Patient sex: F
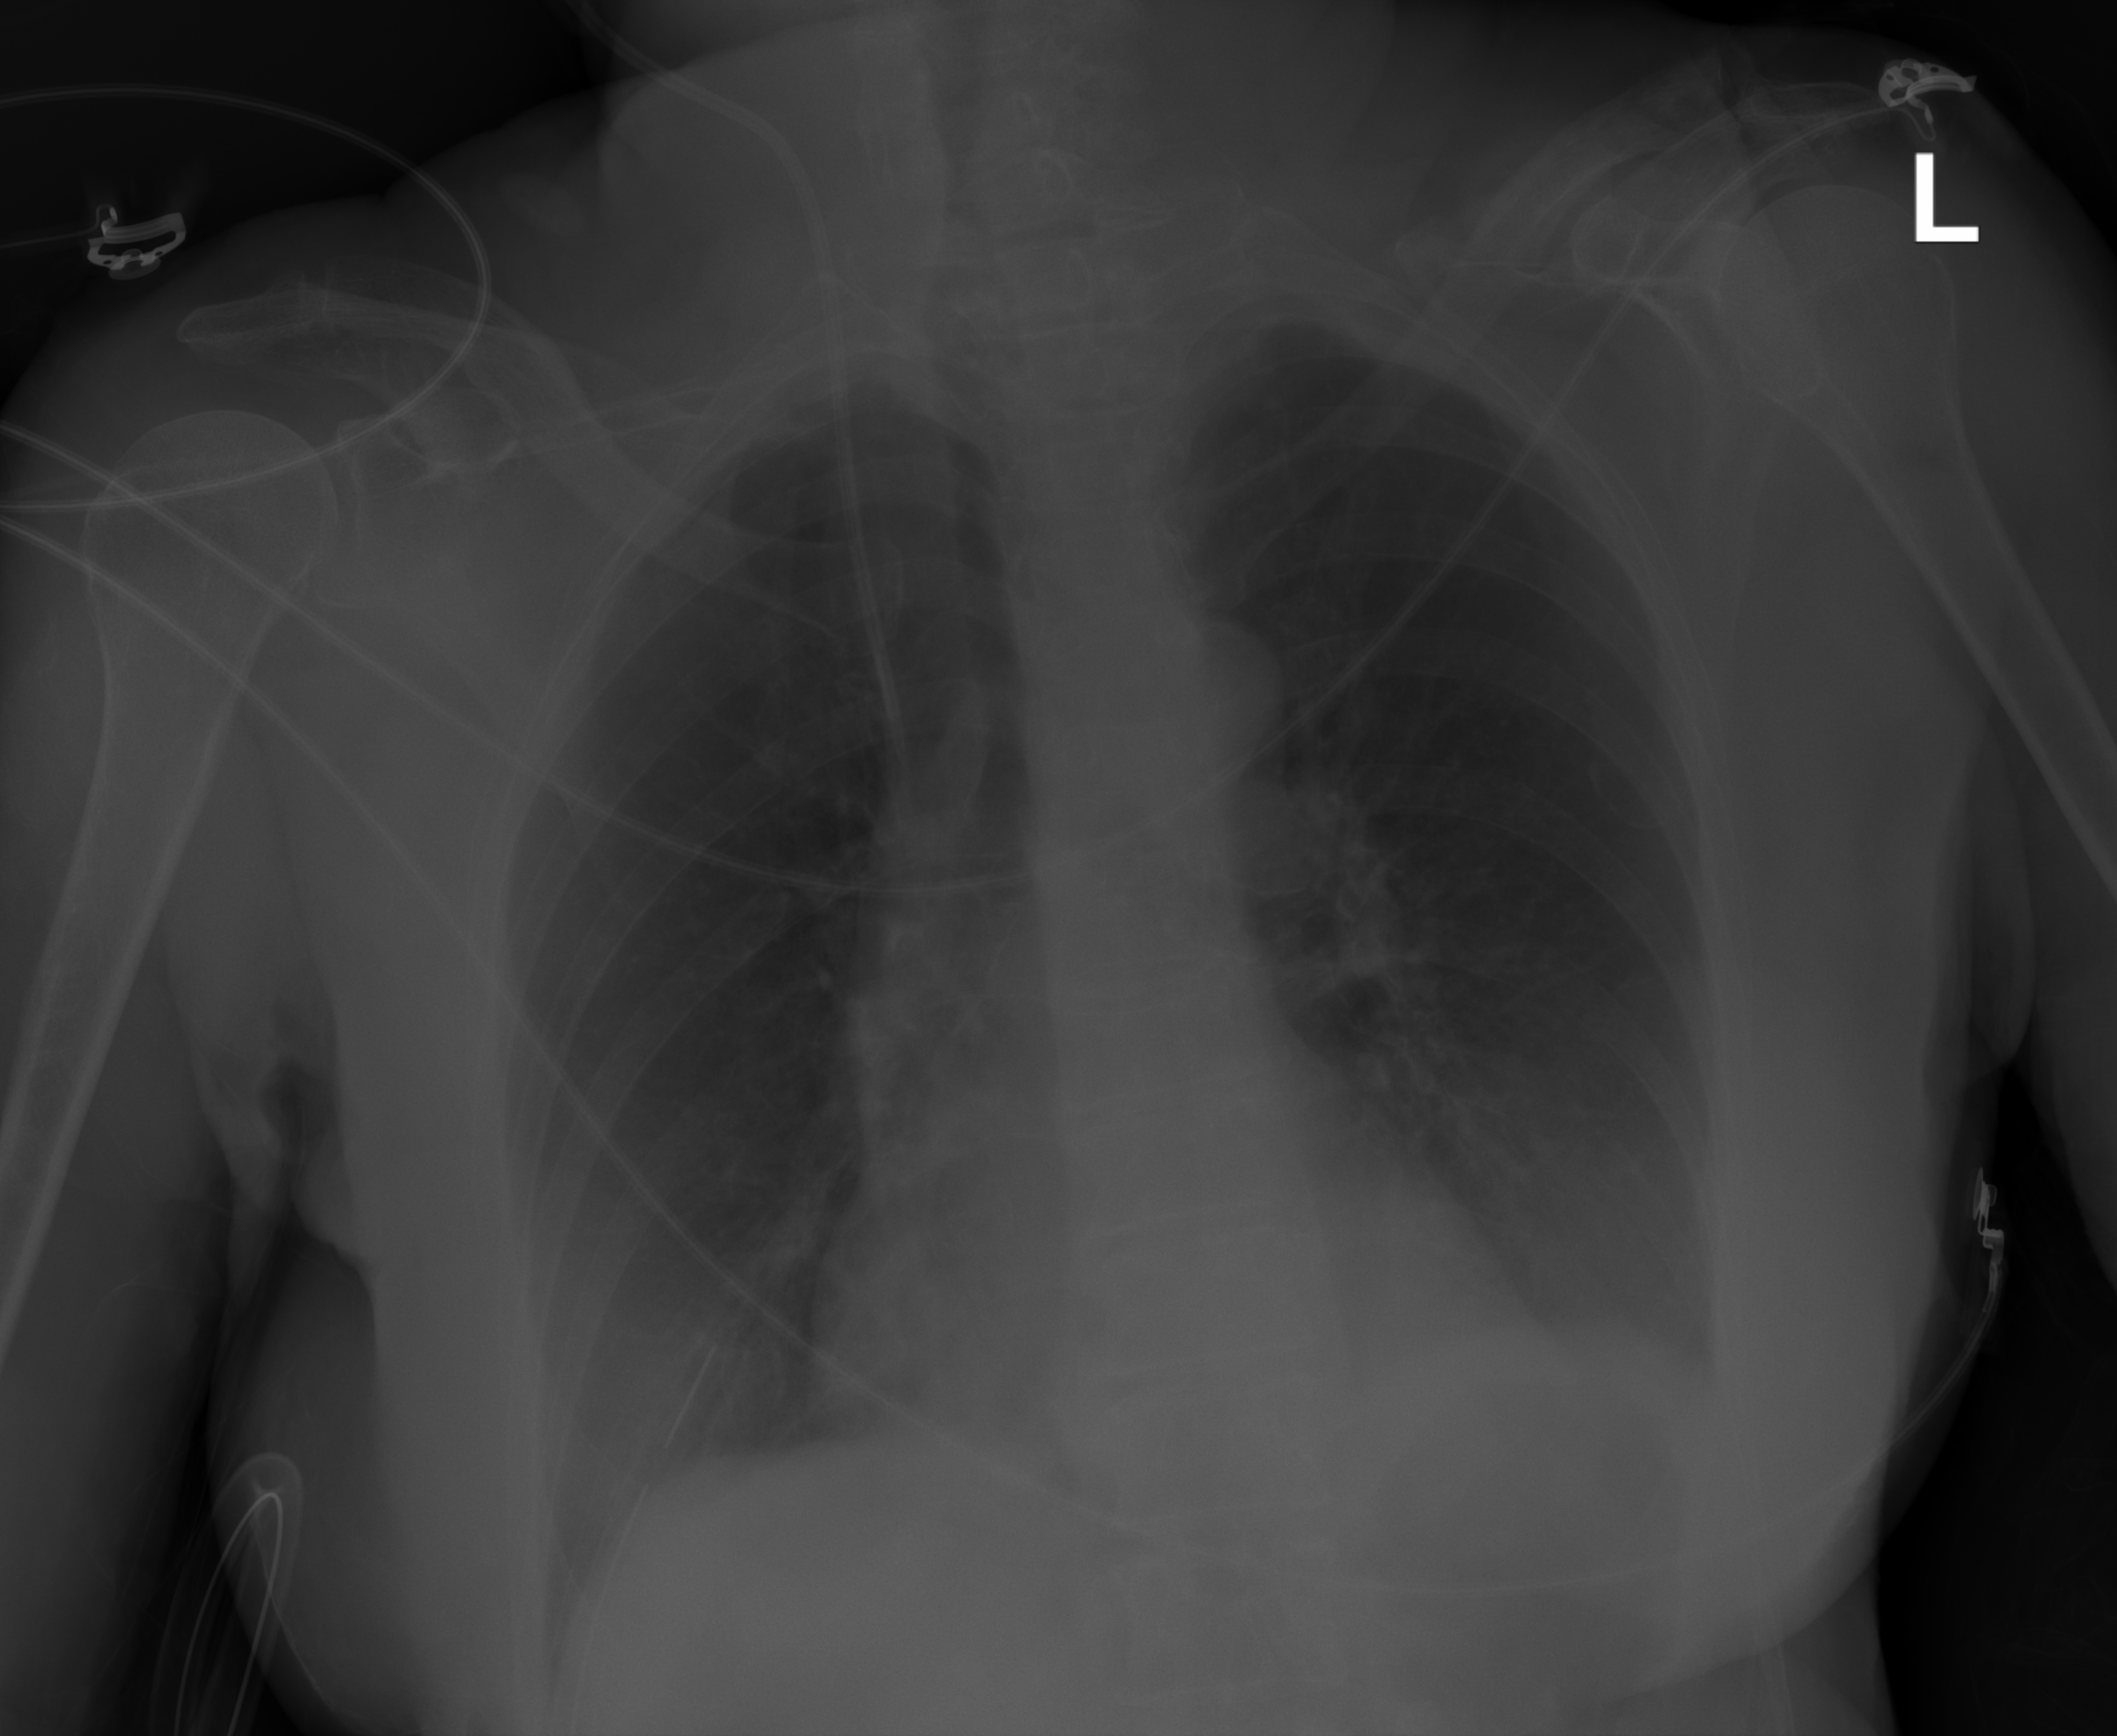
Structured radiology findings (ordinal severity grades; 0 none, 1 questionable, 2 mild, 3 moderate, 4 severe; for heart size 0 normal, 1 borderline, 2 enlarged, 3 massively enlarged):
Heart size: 1
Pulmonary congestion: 0
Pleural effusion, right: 1
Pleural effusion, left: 1
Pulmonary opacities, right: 0
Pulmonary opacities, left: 0
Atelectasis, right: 2
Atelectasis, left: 0